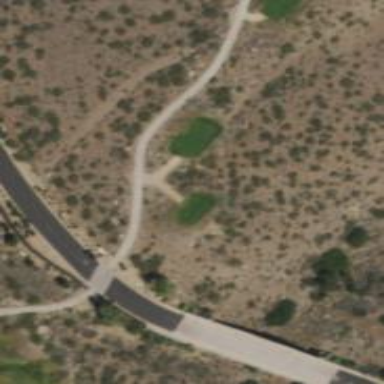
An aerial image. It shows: Service road used as golf cart path.